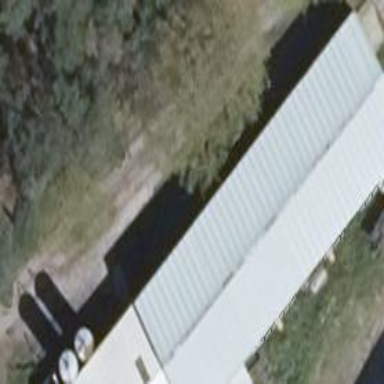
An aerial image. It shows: Building with gabled roof. The roof orientation is along the building's structure.